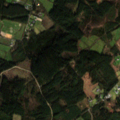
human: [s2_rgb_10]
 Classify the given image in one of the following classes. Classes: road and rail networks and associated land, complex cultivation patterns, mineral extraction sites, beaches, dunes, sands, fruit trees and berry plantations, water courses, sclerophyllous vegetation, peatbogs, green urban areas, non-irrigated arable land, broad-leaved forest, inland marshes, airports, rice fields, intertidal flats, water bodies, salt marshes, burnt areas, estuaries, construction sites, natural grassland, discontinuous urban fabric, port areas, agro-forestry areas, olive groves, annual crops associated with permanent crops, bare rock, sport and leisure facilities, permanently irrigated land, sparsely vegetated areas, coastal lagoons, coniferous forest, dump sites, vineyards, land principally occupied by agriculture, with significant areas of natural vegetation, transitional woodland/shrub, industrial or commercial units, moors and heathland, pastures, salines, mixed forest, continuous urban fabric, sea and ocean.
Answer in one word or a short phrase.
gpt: pastures, coniferous forest